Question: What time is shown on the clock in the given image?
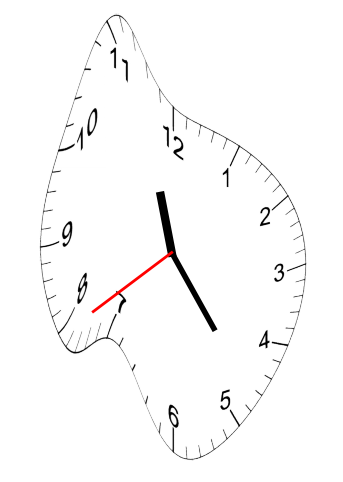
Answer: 11:23:39